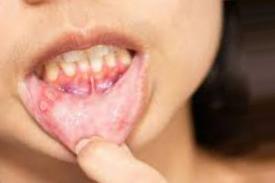
Condition: Mouth Ulcer